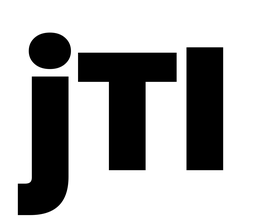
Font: Poppins-Black